Question: Need to update the "p_outbound_comments" table

So that the "creator" column populates itself with the corresponding "car_move_id" from p_shipping_view where the ordnum matches.
I'm using this query:
'UPDATE p_outbound_comments t1 SET (creator) = (SELECT t2.car_move_id FROM p_shipping_view t2 WHERE t1.ordnum = t2.ordnum) WHERE EXISTS(SELECT 1 FROM p_shipping_view t2 WHERE t1.ordnum = t2.ordnum)'
Problem is that the inner query for the SET returns the car_move_id's for all of the ord nums that match. Because of this, I get an oracle error as the inner query returns more than one result.
How can I update each rows "creator" column succsessfuly with the "car_move_id" from p_shipping_view where the ordnum's match all in one go?
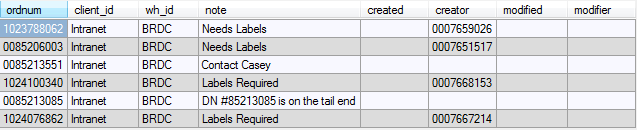
Answer: I think <URL> is suitable for this task:
'''
MERGE INTO p_outbound_comments D
USING (
SELECT car_move_id, ordnum
FROM p_shipping_view
WHERE car_move_id IS NOT NULL
) S ON (D.ordnum = S.ordnum)
WHEN MATCHED THEN UPDATE
SET D.creator = S.car_move_id
WHERE D.creator IS NULL
'''